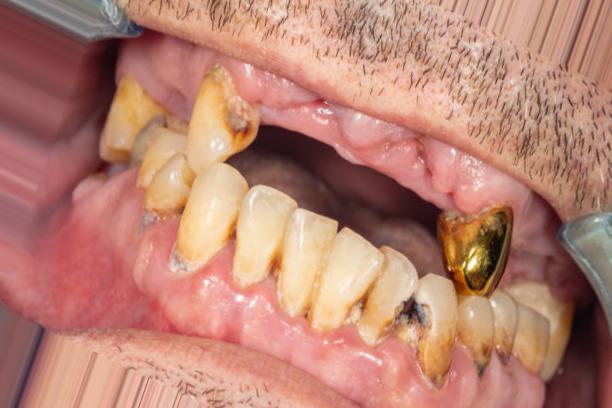
Condition: Caries